Field crop: maize
Growth stage: 2
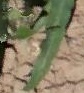
Species: maize